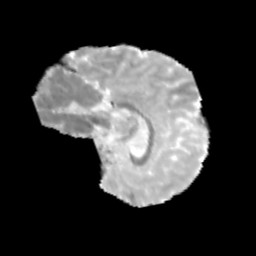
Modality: MD
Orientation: sagittal
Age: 10
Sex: male
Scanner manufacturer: siemens
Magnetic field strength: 3 T
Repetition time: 3.8 s
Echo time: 0.07 s